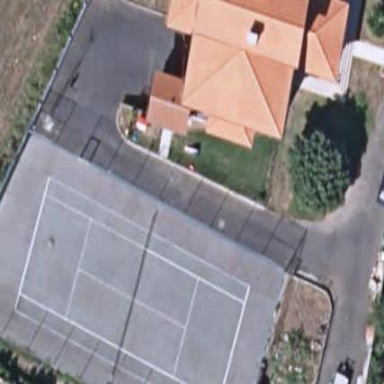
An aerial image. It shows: Tennis court on the leisure land pitch.